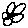
Label: flower